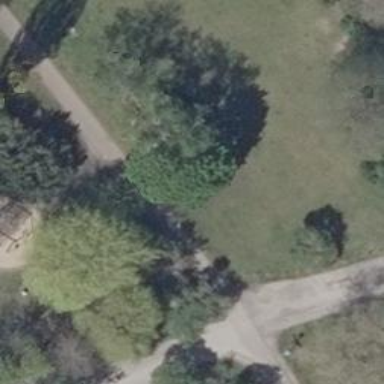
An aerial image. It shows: Broadleaved deciduous tree located in park.